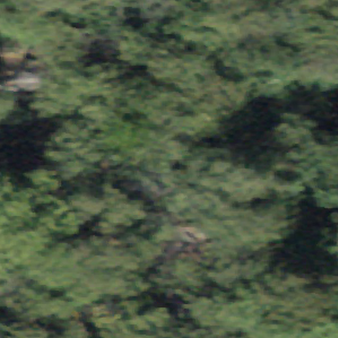
Label: bouldering_area